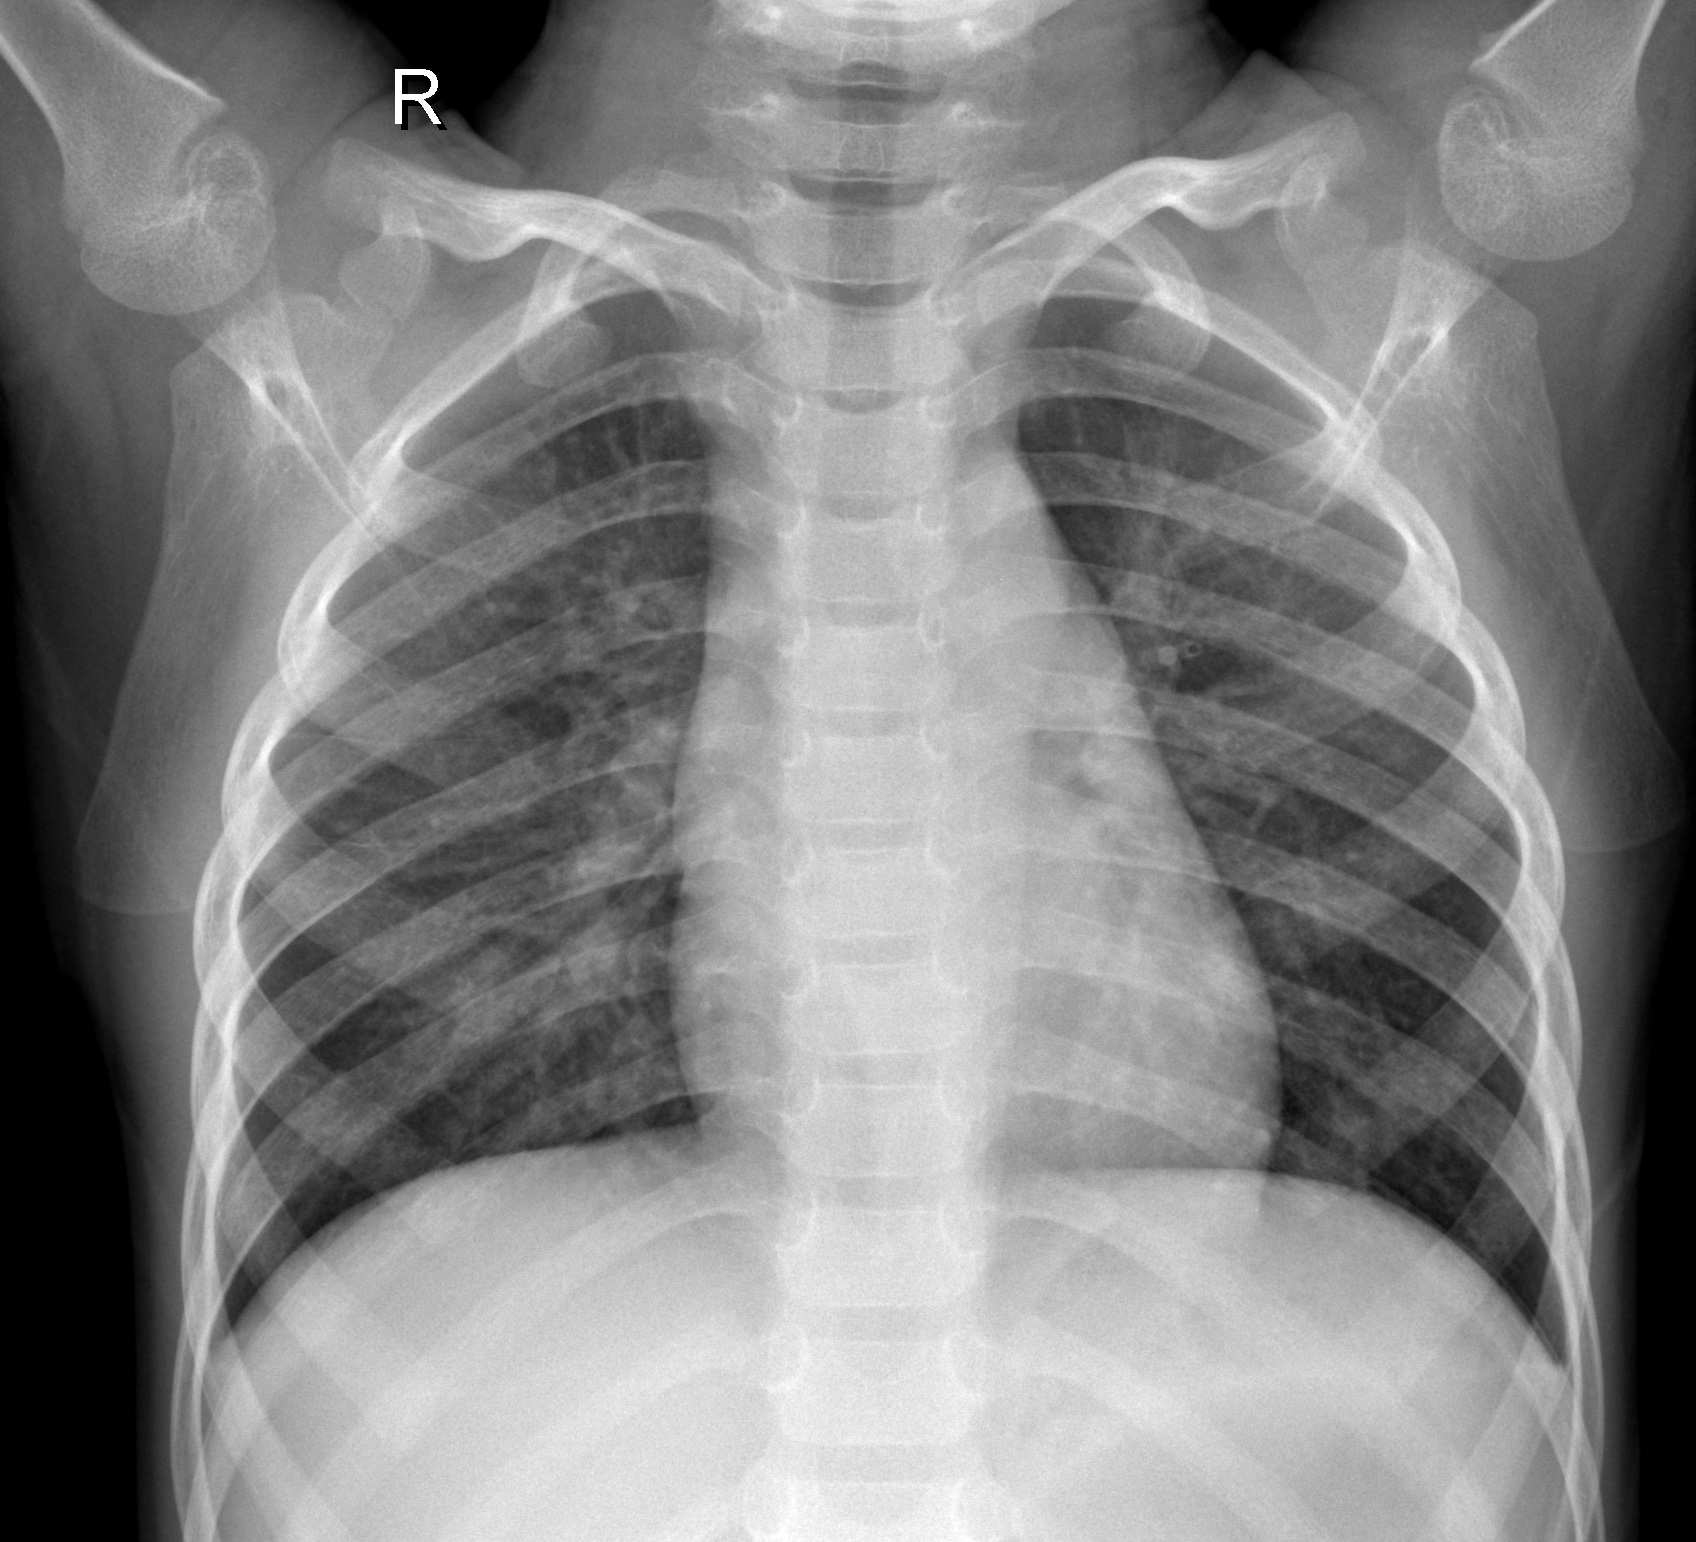
Diagnosis: NORMAL